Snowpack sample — Buffalo Mountain, Silverthorne, Colorado, USA (1/25/25, 10:11 AM MST)
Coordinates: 39.6222, -106.1139
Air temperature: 22 °F
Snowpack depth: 110 cm
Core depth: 30 cm
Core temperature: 42.8 °F
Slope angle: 12°, slope face: 102°
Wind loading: high
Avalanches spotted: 0
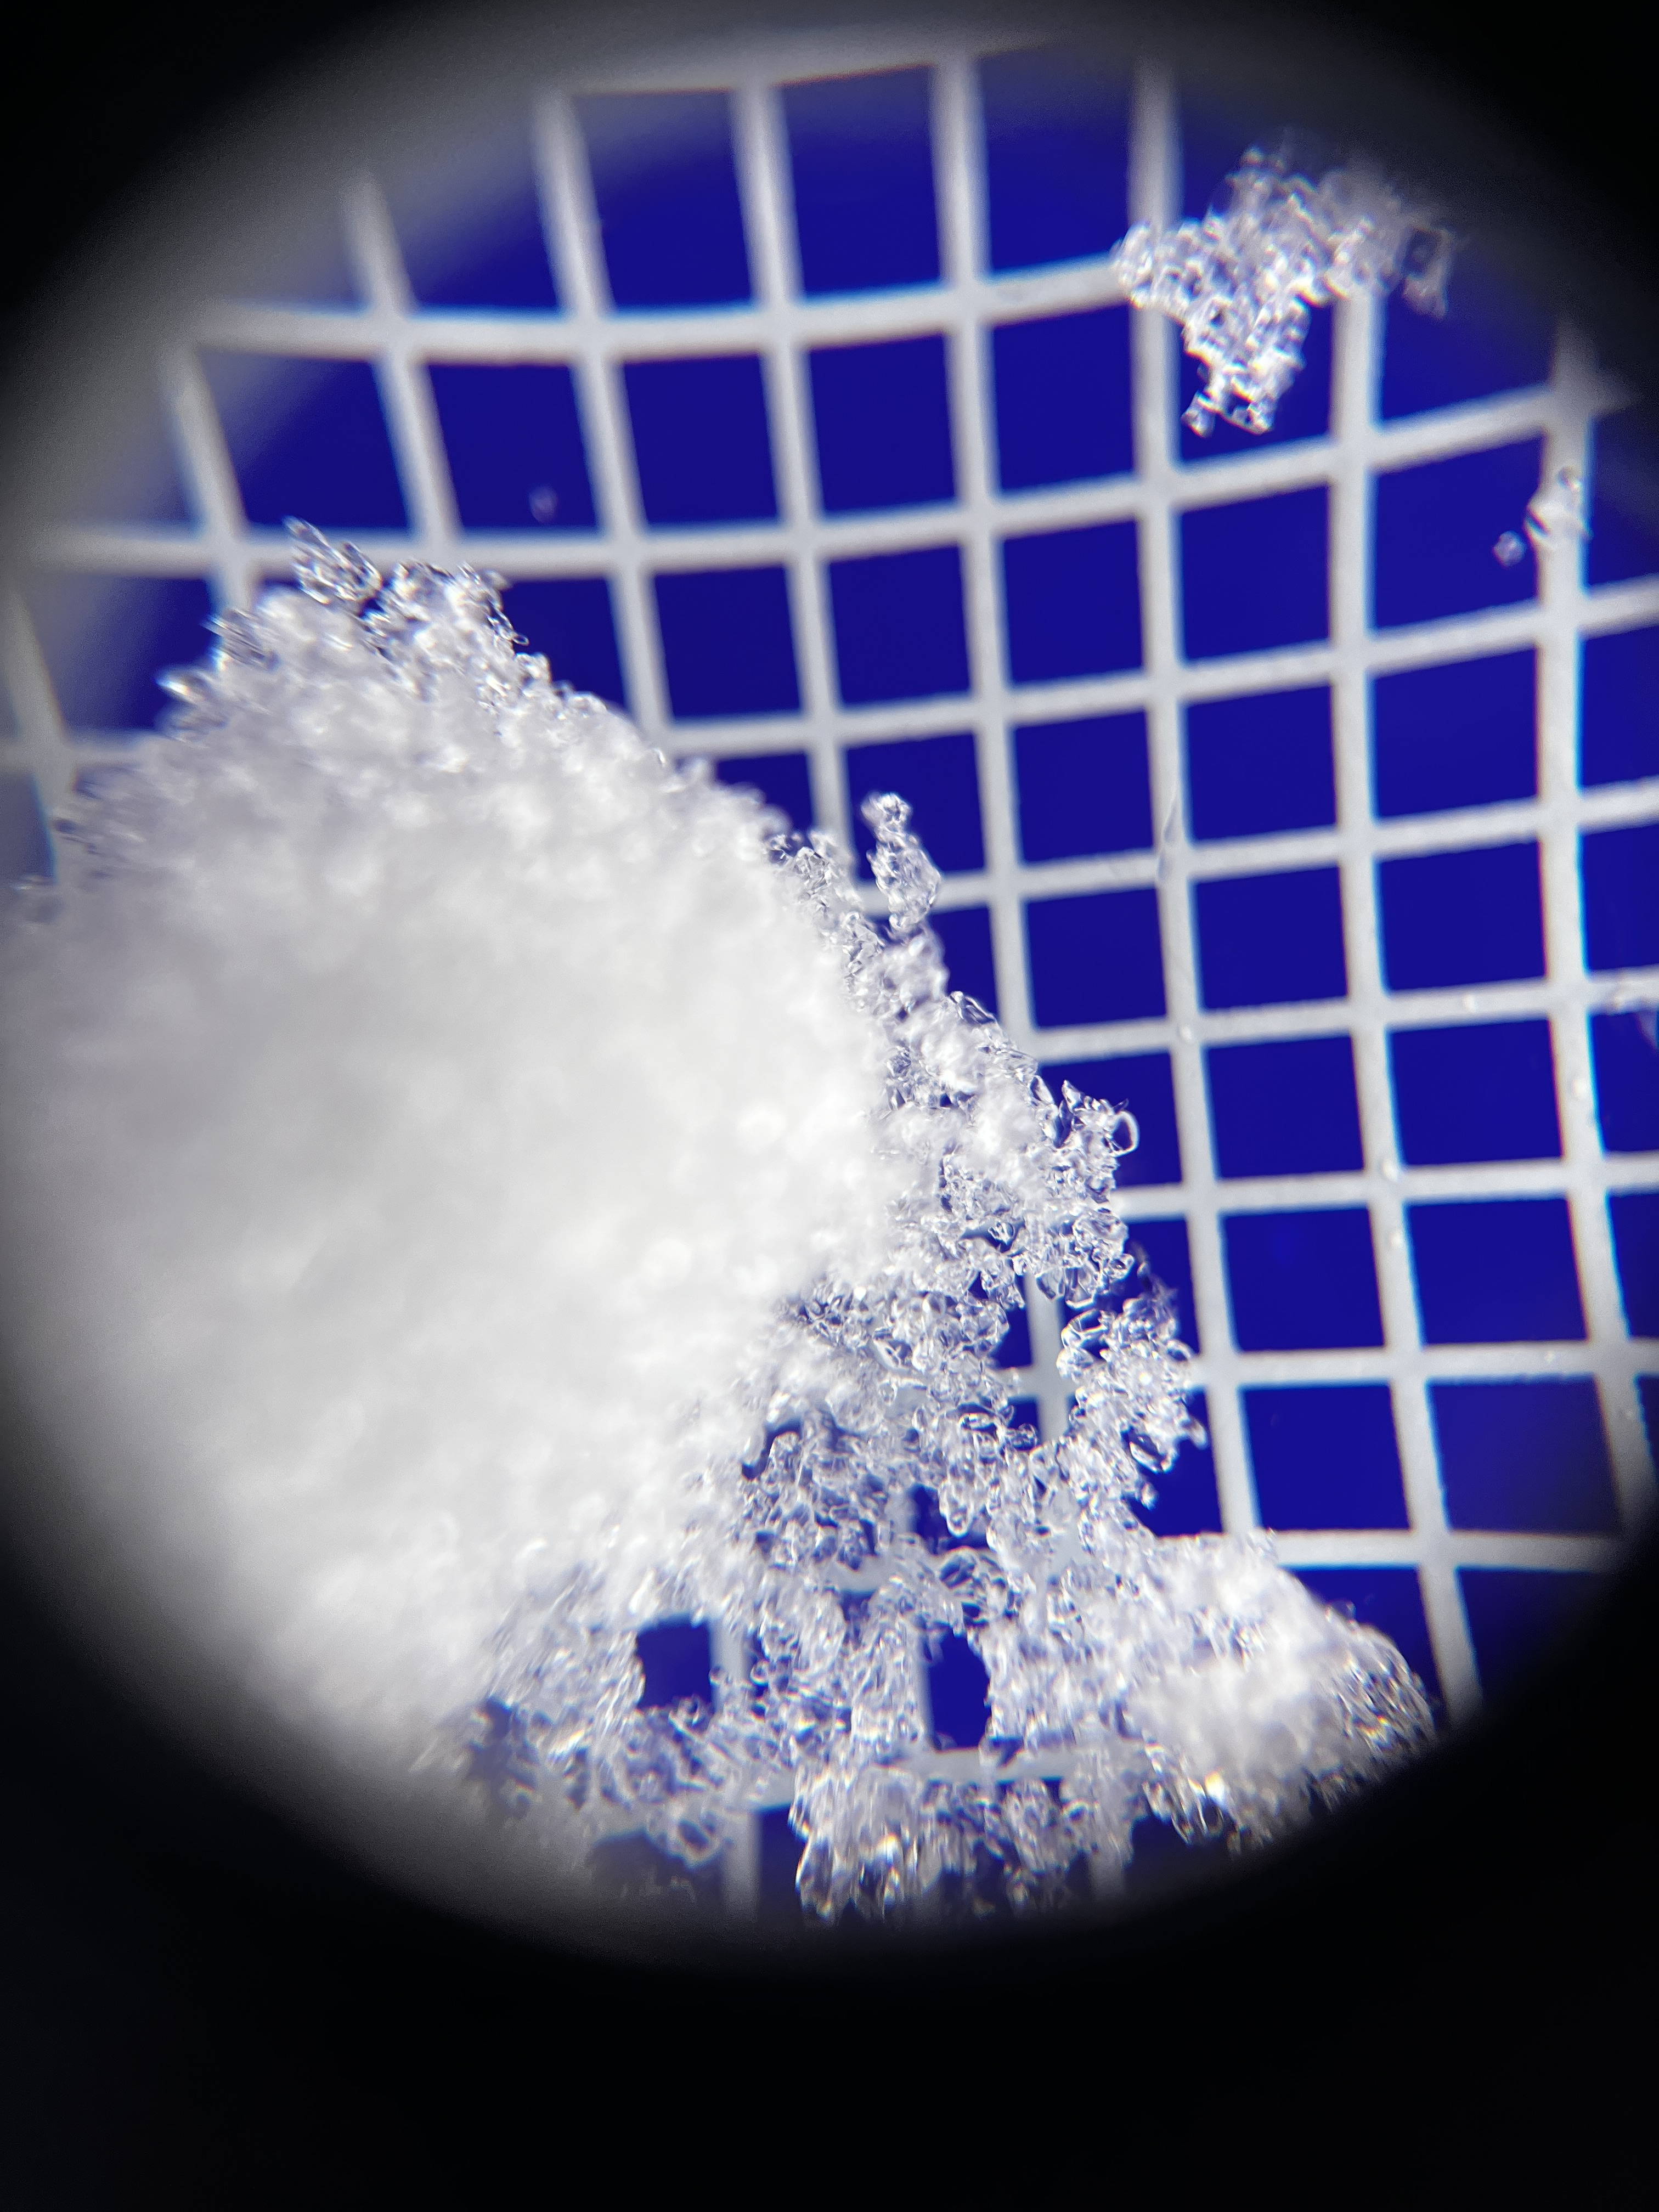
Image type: magnified_profile
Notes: No avalanches nearby, collected on the outskirts of a fire break 15 meters from the treeline, on way to Buffalo and Red Mountain